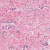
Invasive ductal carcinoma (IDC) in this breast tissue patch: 0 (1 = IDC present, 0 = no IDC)